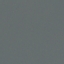
Land use / land cover: SeaLake